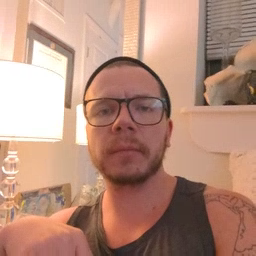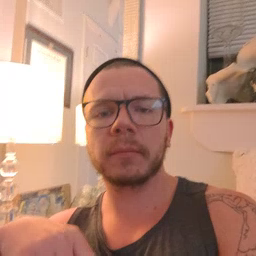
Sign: pig